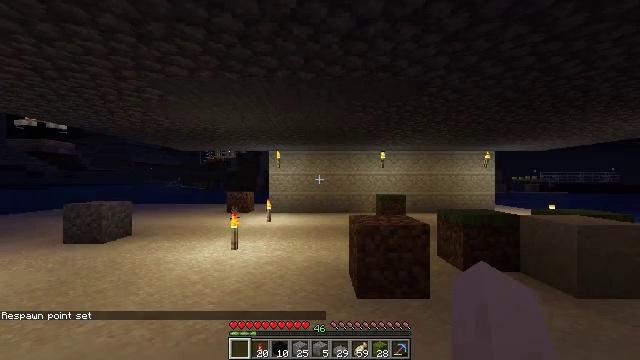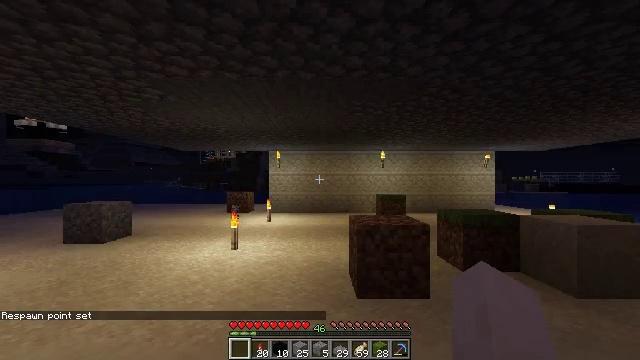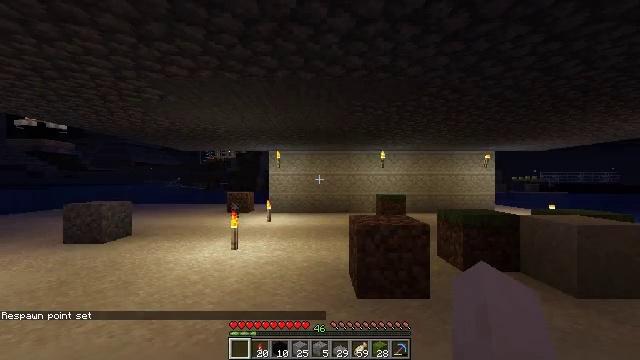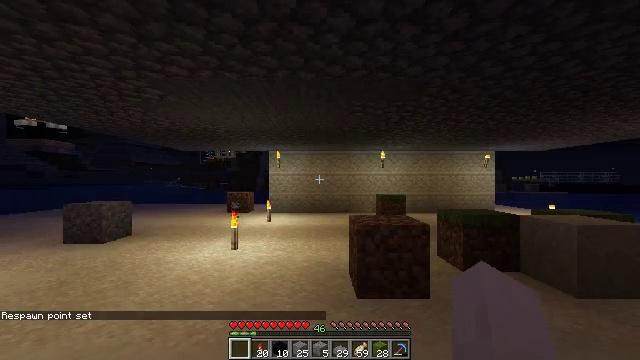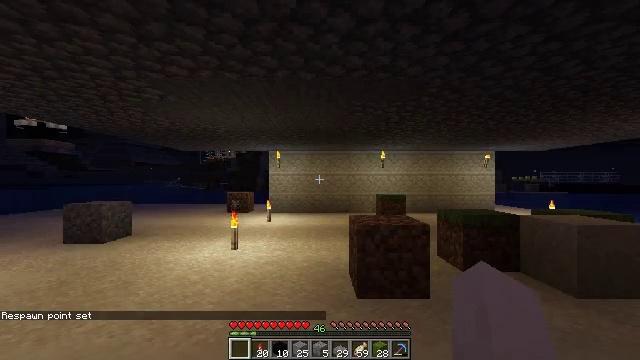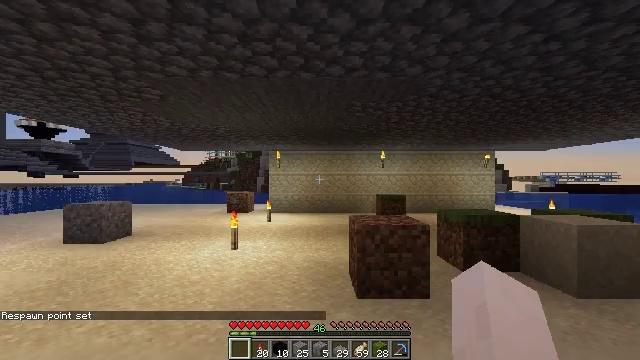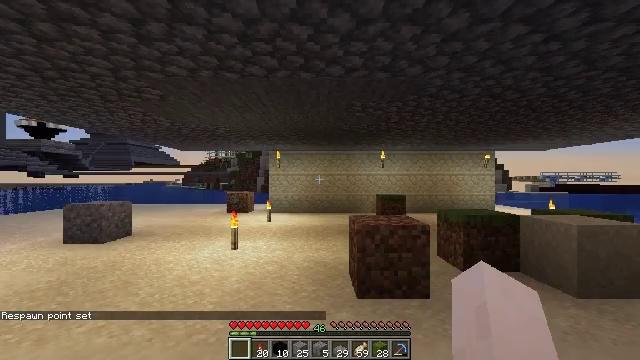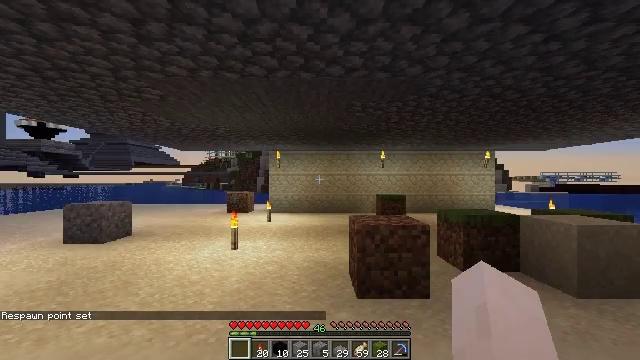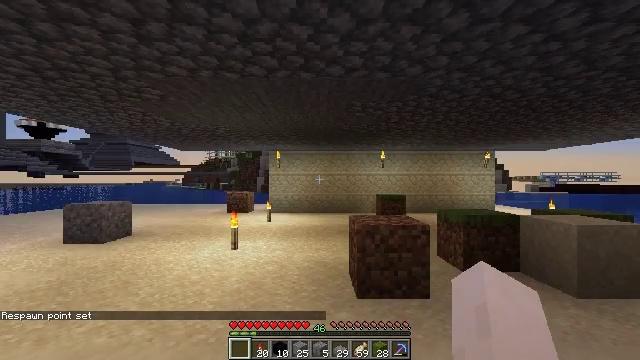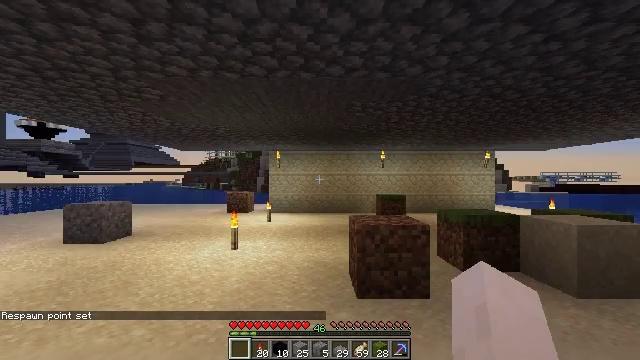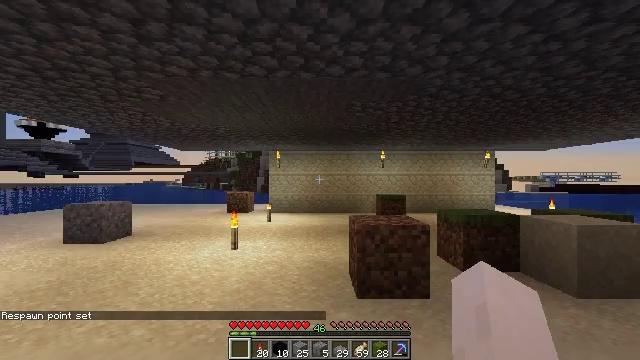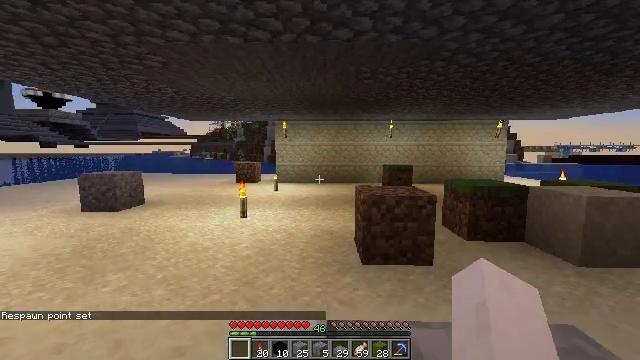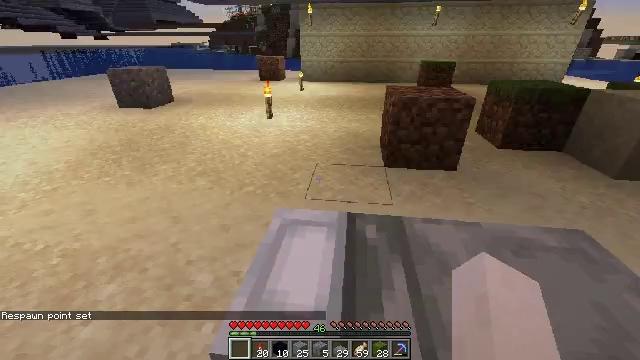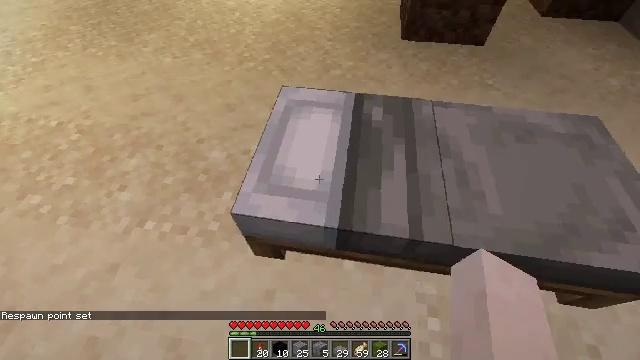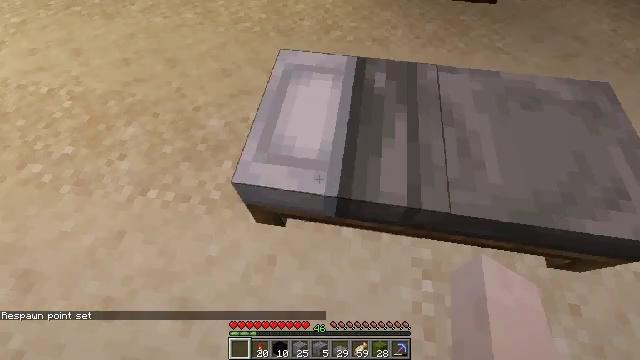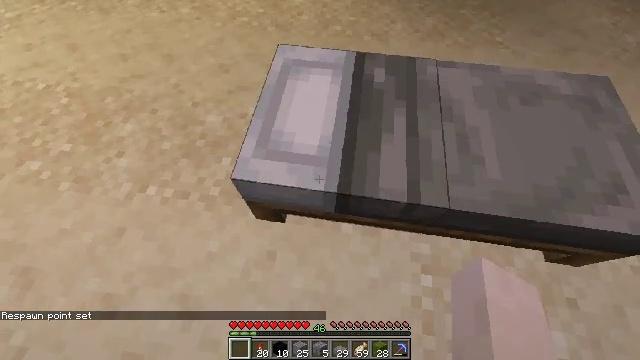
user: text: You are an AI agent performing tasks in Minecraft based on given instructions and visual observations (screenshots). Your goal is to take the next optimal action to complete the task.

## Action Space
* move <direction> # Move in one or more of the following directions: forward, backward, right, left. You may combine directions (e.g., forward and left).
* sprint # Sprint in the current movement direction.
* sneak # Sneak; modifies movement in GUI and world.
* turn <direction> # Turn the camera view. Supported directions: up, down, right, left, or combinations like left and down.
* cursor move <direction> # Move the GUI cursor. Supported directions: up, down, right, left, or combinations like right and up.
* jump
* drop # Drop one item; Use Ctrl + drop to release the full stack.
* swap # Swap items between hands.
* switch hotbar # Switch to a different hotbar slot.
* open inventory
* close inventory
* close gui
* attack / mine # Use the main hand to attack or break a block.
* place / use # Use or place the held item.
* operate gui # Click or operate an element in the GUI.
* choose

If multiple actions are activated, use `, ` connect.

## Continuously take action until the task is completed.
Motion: motion action
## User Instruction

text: Break a light gray bed.
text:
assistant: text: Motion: no_op
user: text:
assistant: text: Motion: no_op
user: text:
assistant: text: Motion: no_op
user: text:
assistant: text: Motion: no_op
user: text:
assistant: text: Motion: no_op
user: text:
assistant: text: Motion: no_op
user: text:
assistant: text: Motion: no_op
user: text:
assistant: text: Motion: no_op
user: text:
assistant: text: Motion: no_op
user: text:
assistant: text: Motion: no_op
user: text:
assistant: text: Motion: turn left and down
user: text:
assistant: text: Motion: turn left and down
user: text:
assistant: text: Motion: turn left and down
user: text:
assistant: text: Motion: turn down
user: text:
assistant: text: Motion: no_op
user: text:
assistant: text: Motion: no_op
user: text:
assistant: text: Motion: turn right and down
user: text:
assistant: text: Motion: turn right and down
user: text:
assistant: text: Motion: turn right and up
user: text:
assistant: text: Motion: turn right and up
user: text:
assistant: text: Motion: no_op
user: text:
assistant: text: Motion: attack / mine
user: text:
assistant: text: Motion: attack / mine
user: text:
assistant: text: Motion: attack / mine
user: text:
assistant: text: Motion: attack / mine
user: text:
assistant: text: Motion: attack / mine
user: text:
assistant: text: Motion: attack / mine
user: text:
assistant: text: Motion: attack / mine
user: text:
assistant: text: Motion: attack / mine
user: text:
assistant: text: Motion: attack / mine